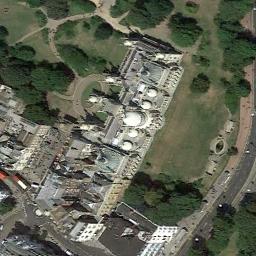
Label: palace